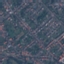
Land use / land cover class: Residential